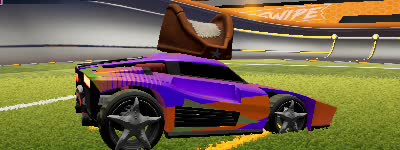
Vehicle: breakout